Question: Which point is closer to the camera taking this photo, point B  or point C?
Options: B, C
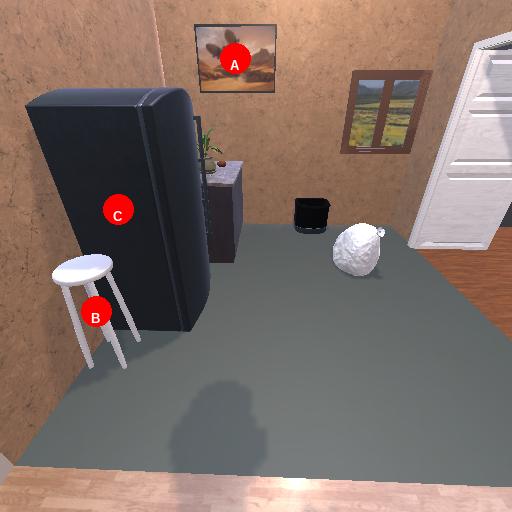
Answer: B